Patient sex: M
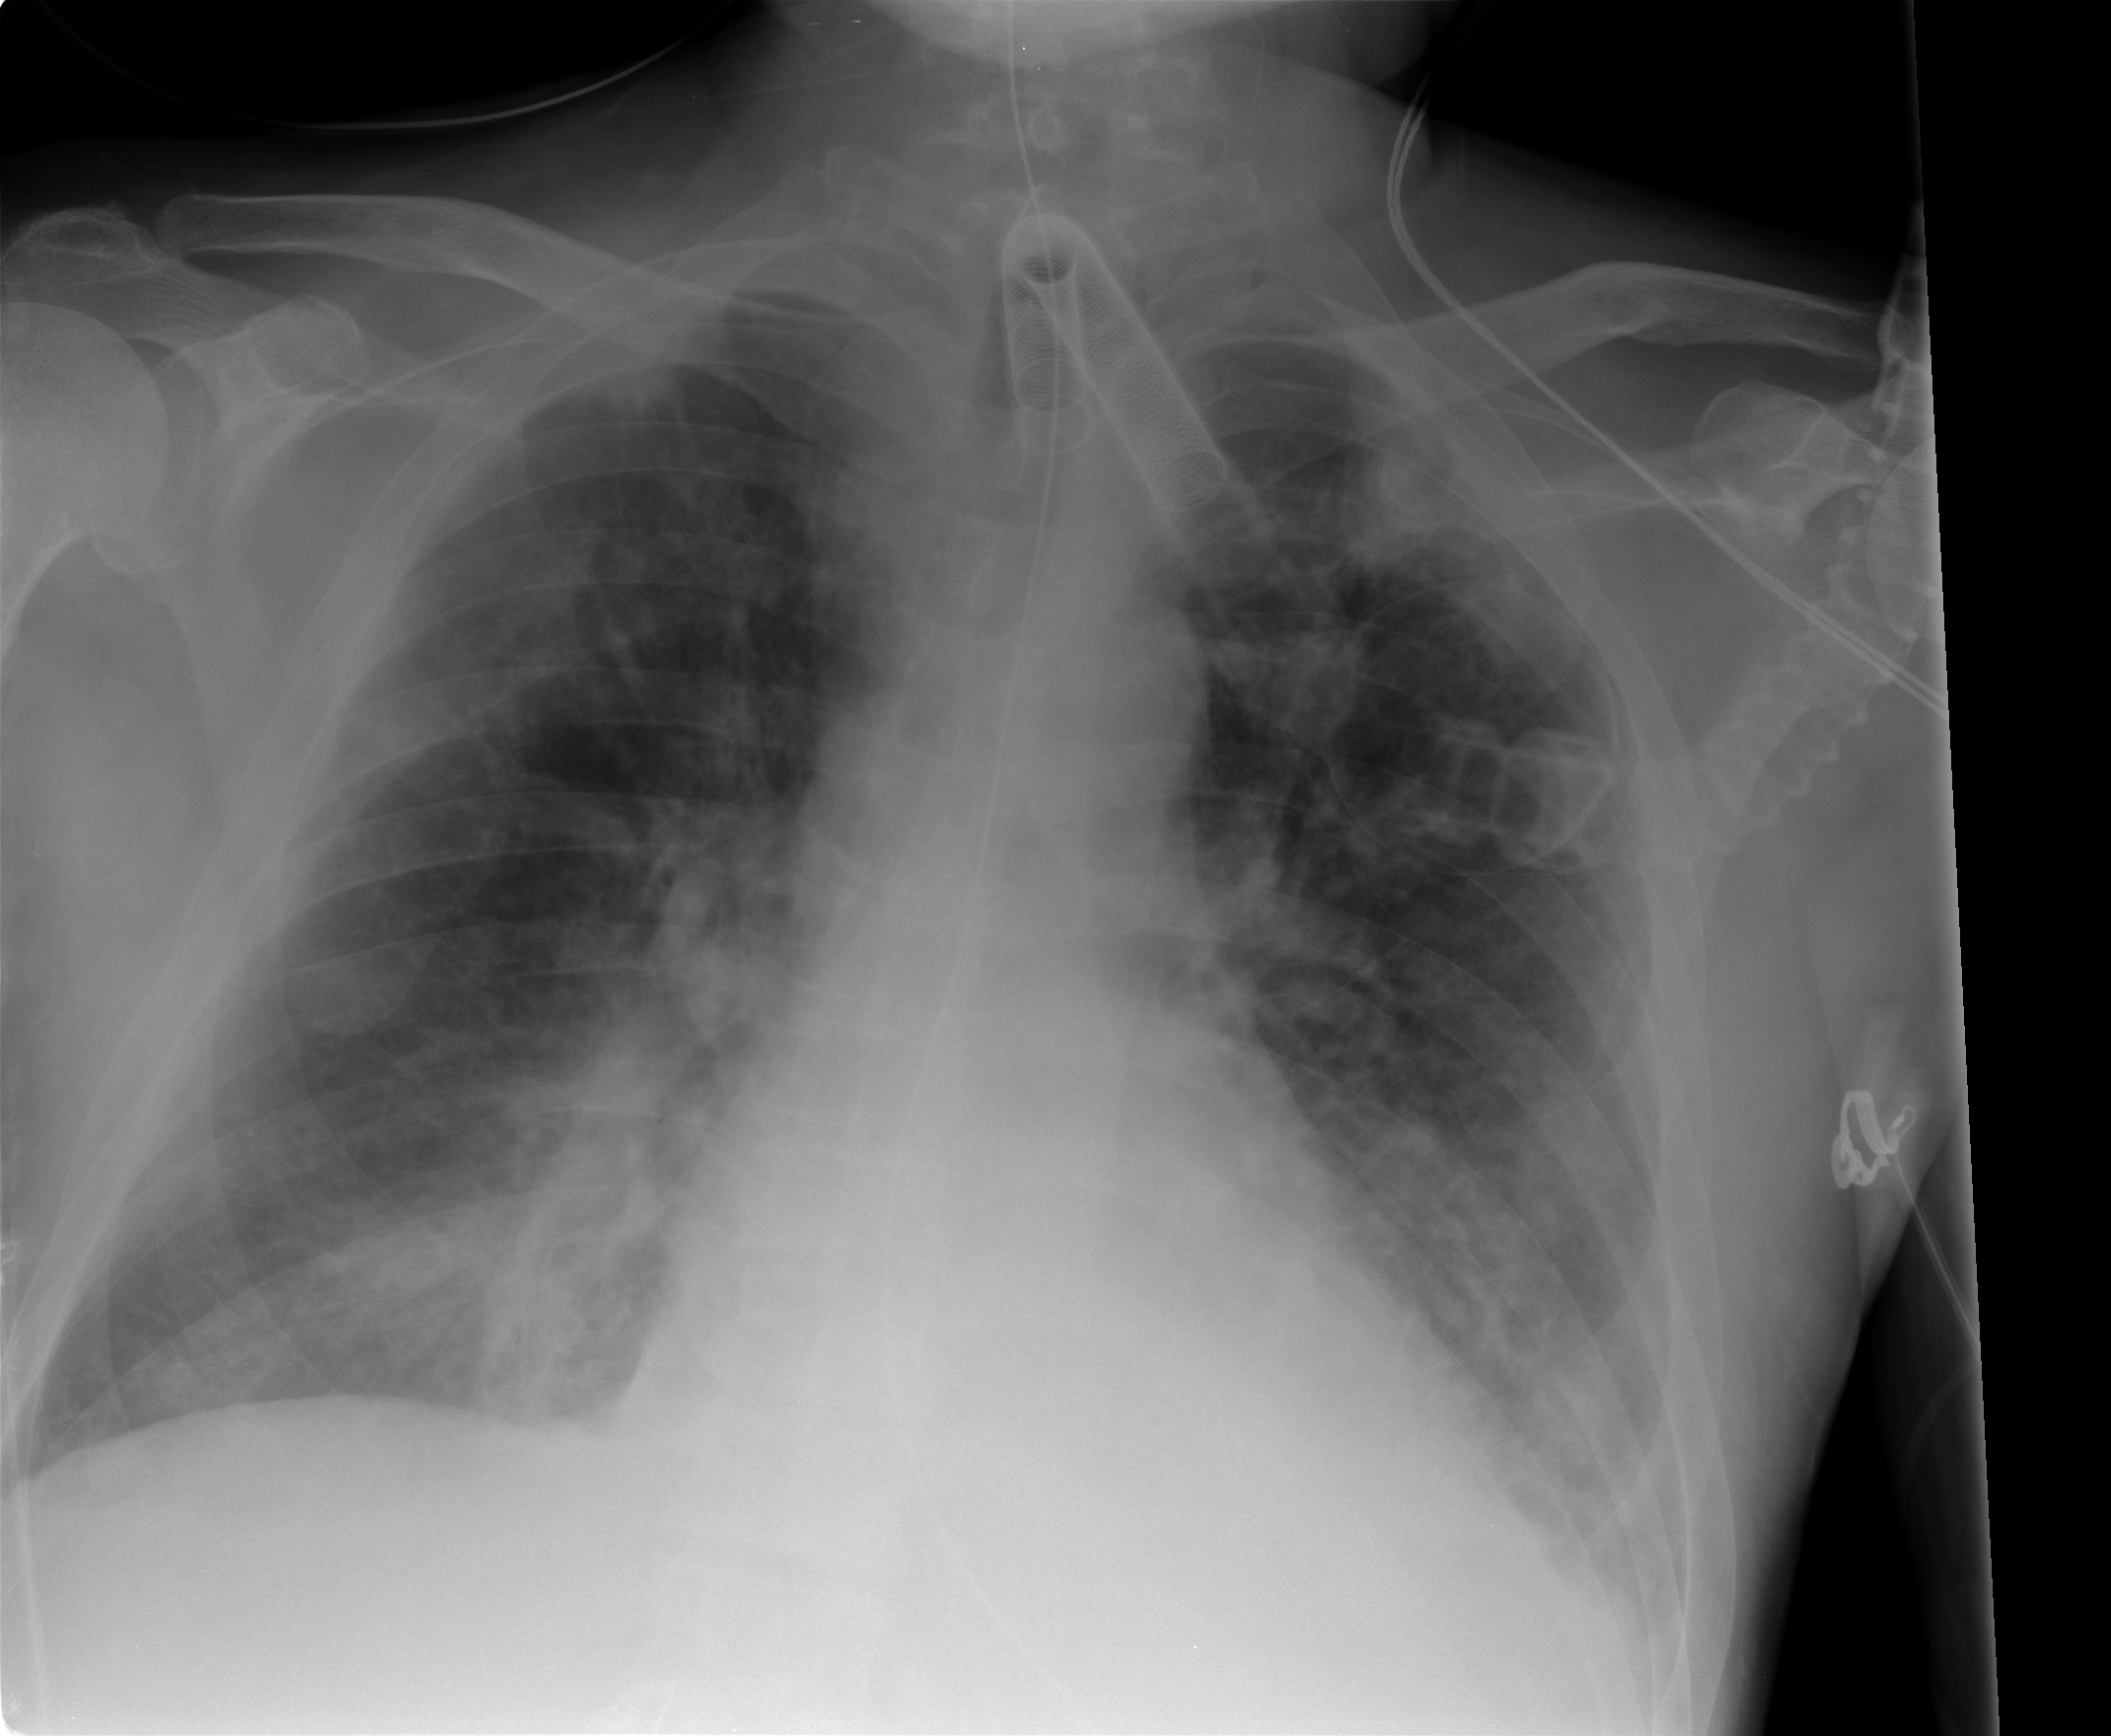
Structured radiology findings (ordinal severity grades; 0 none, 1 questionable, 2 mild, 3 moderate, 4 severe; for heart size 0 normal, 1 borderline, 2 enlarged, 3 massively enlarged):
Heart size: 1
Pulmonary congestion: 2
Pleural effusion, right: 1
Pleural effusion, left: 2
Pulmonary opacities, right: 2
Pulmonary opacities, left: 2
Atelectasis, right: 3
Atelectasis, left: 2